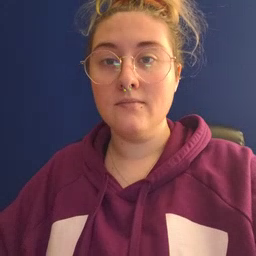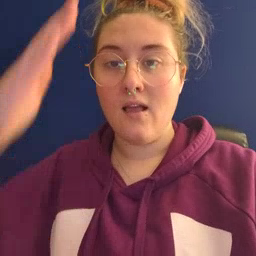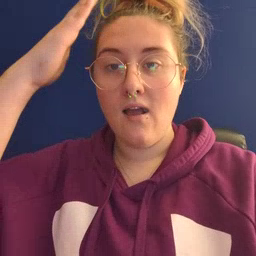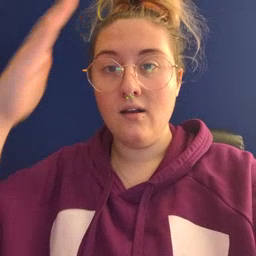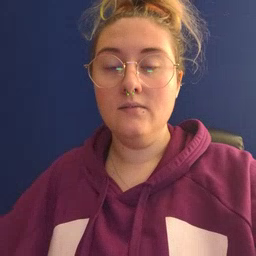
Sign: hat